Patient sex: M
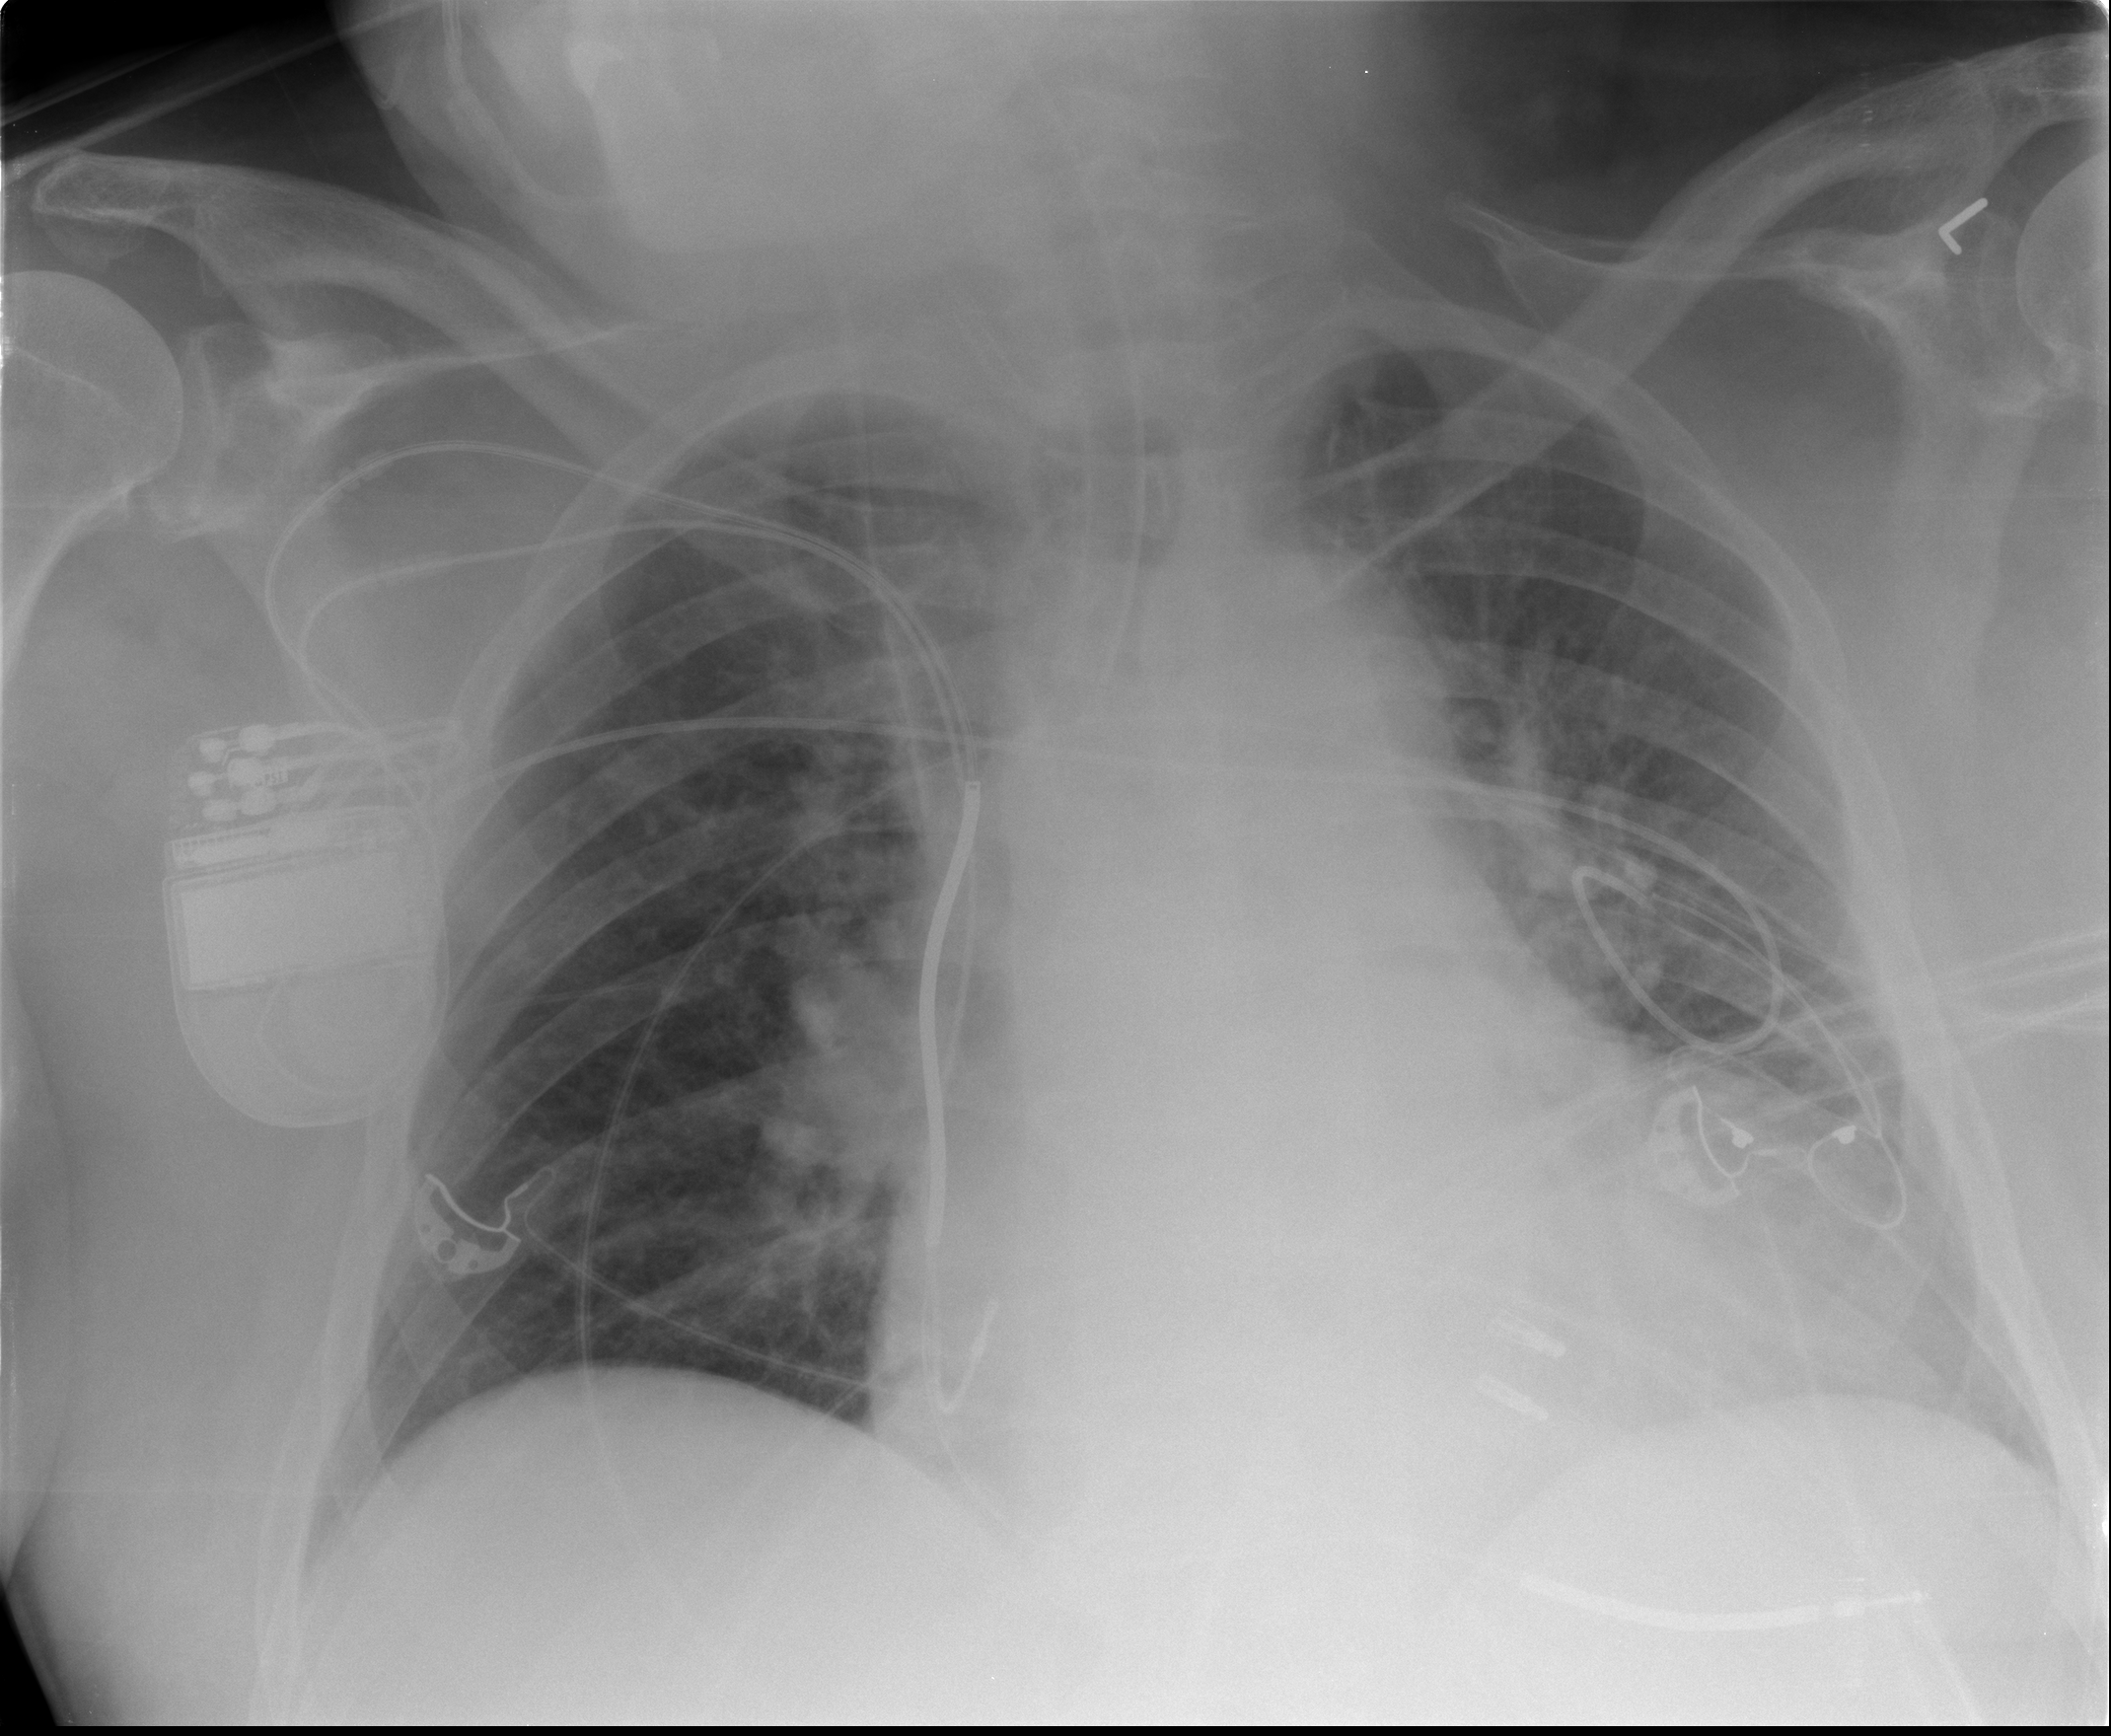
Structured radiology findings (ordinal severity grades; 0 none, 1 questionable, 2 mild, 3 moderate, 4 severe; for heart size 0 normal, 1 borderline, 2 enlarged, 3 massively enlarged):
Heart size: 2
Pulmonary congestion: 2
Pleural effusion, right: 1
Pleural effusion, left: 2
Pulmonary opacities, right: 0
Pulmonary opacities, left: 0
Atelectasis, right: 0
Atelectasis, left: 2